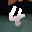
Label: 4